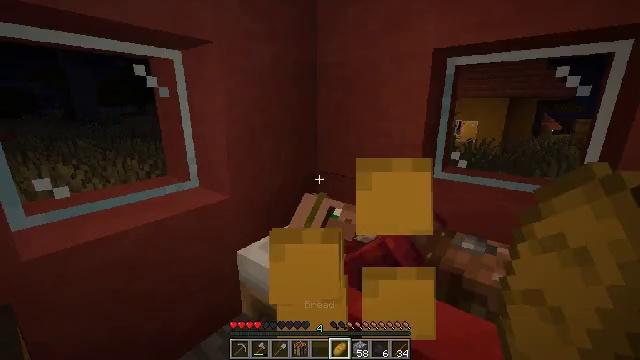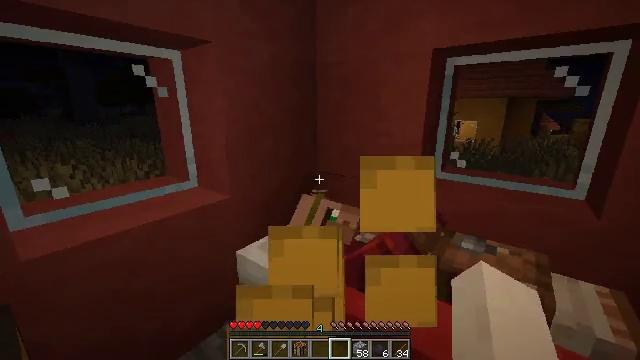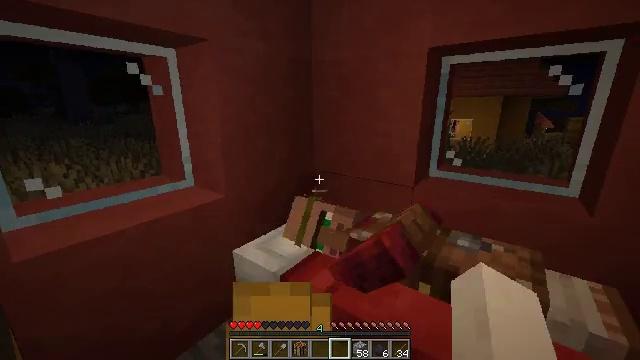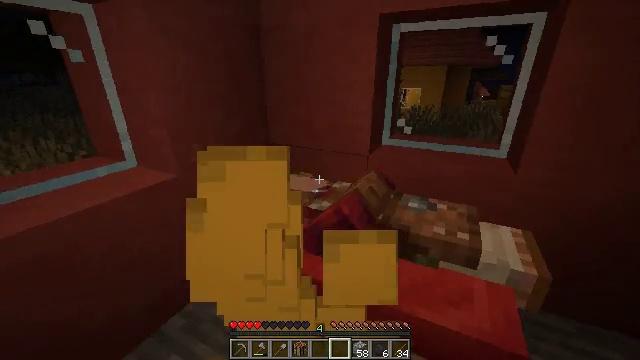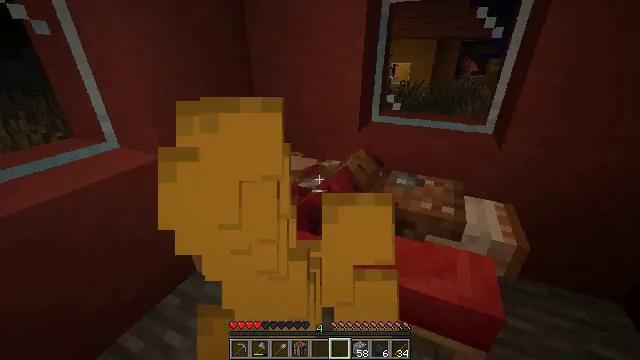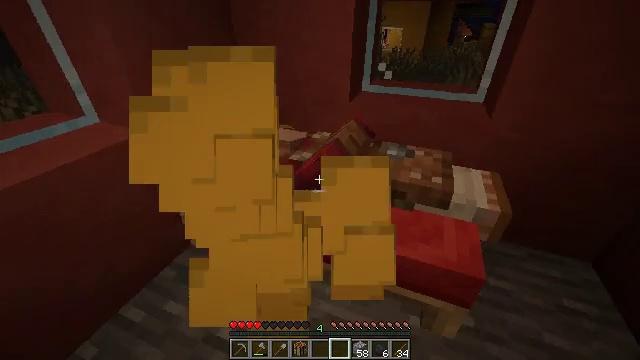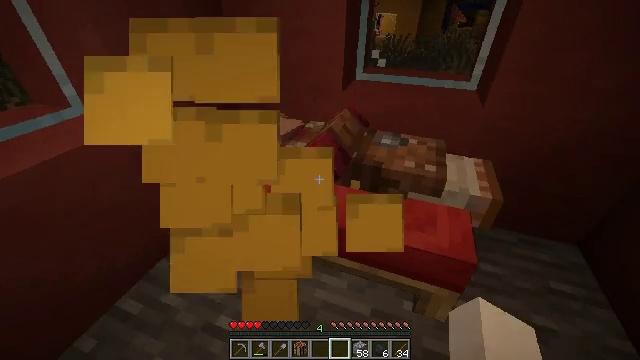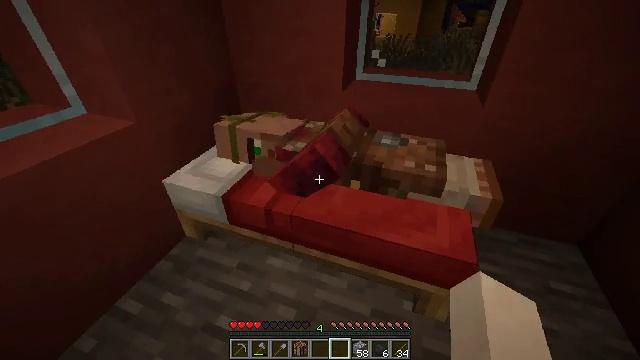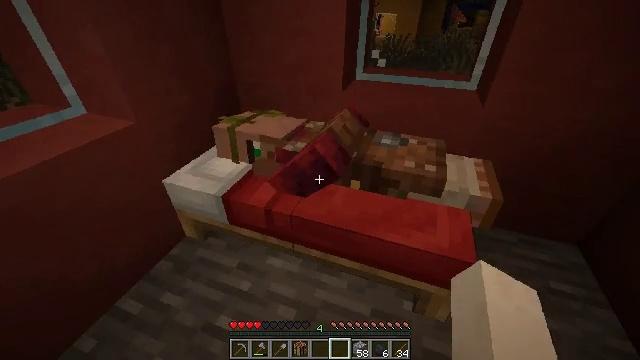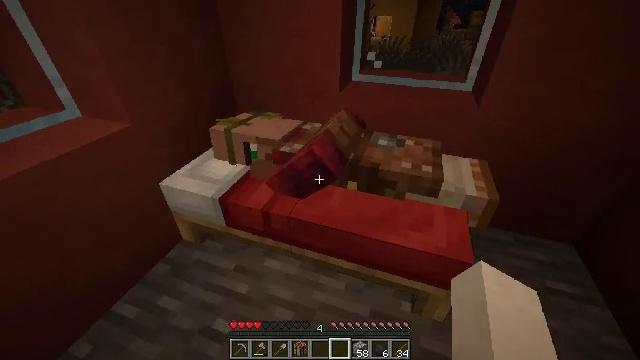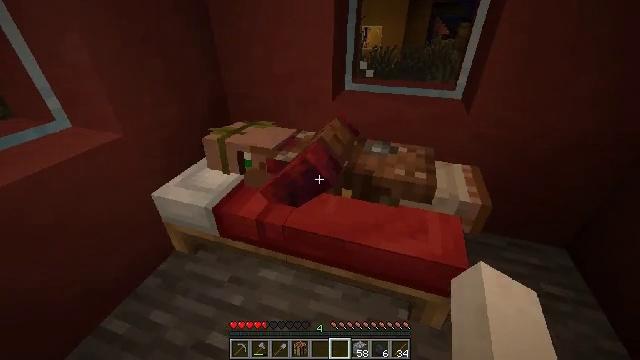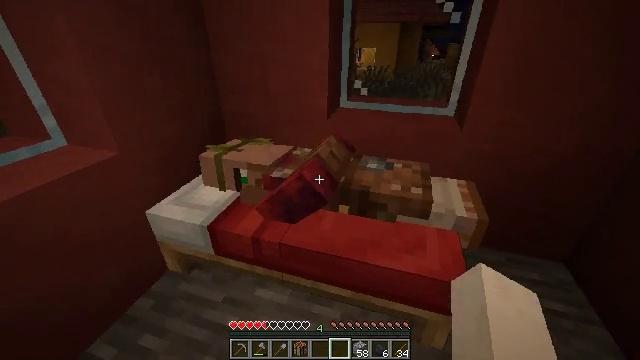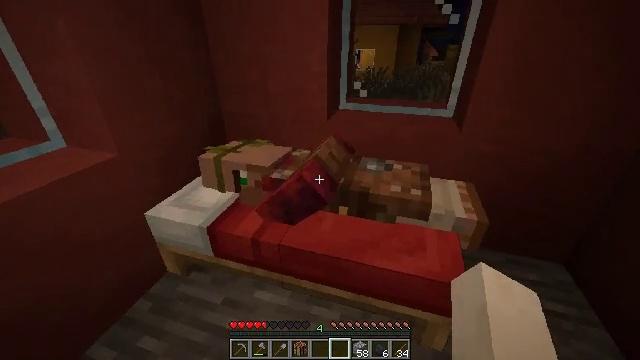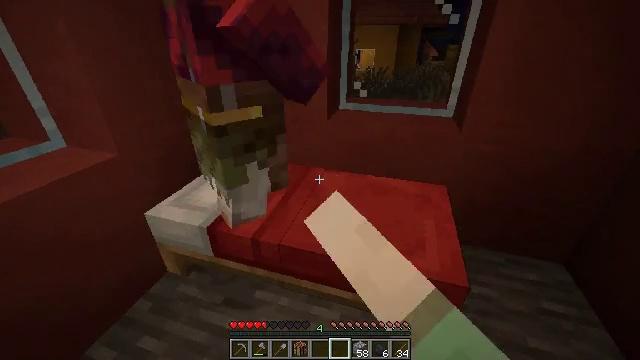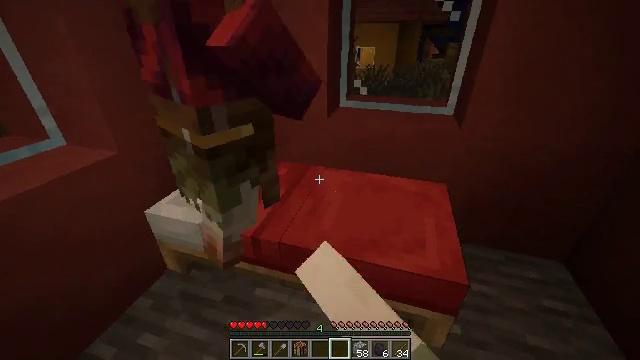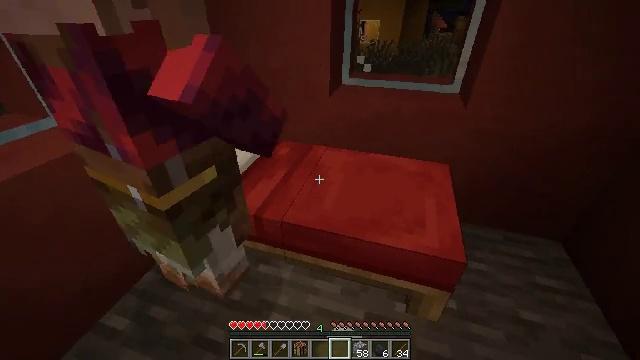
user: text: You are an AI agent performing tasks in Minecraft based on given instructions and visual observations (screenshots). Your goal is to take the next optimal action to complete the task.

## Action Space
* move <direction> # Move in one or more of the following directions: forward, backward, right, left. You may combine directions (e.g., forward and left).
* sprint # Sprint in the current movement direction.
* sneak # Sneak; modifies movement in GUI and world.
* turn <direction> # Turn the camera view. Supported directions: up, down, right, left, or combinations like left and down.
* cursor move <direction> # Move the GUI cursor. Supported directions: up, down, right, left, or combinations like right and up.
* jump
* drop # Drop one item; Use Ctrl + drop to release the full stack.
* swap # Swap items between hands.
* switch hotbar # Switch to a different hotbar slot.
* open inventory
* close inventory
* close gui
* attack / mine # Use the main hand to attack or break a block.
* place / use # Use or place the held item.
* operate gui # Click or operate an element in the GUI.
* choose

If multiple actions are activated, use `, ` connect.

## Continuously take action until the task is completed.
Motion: motion action
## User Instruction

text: Pick up the red bed for relocation.
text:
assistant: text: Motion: use / place
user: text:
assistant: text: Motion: use / place
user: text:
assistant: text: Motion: turn right and down, use / place
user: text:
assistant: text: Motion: turn right and down
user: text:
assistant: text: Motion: turn right and down
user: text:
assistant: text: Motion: turn right and down
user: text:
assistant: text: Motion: use / place
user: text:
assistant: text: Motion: use / place
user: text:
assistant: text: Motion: use / place
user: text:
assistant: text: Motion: turn right and up
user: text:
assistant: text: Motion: turn up
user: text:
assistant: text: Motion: no_op
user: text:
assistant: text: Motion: no_op
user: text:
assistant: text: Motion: no_op
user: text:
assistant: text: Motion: turn down
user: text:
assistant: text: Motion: turn left and down
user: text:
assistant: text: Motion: turn down
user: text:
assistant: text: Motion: no_op
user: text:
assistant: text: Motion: use / place
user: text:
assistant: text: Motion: use / place
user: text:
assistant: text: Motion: use / place
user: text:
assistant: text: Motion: no_op
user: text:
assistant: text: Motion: no_op
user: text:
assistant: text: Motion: turn up
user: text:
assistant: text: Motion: turn left and up
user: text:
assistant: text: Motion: open gui
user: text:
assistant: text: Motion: no_op
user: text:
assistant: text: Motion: no_op
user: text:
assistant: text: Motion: no_op
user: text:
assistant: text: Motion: no_op